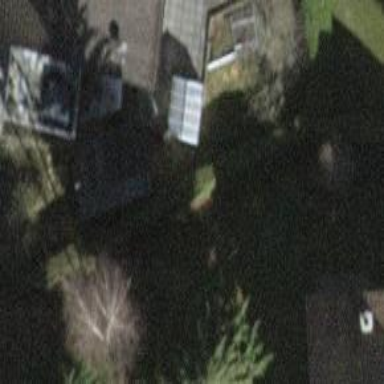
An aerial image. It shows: Group of garages.